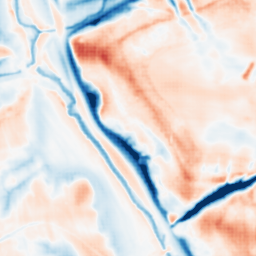
Category: multiscale
Decomposition family: dog_multiscale
Decomposition parameters: sigma_ratio: 1.6
n_scales: 5
base_sigma: 1
Upsampling method: sinc_blackman
Upsampling parameters: scale: 8
kernel_size: 16
Upsampling scale: 8